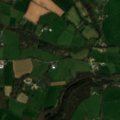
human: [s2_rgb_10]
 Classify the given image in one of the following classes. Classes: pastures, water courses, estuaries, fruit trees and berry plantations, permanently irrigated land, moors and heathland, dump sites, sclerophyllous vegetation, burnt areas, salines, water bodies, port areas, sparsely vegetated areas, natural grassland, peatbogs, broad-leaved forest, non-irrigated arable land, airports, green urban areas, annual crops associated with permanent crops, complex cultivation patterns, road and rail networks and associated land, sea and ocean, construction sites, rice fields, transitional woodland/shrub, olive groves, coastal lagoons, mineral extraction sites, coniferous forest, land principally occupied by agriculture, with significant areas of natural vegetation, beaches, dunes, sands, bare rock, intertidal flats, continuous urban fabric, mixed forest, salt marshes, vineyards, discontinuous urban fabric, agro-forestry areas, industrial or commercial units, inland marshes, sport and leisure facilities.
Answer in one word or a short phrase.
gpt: non-irrigated arable land, pastures, complex cultivation patterns, mixed forest